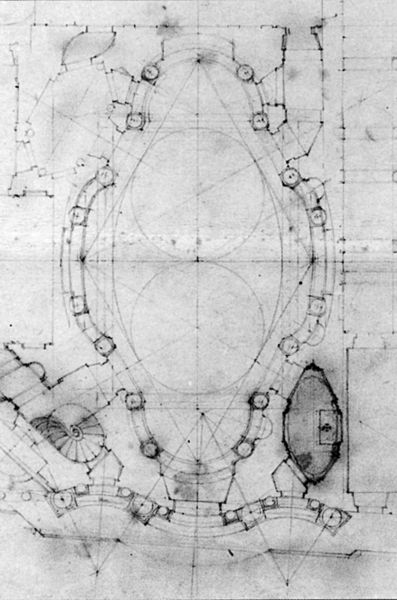
Titel: S. Carlo alle Quattro Fontane in Rom
Künstler: Francesco Borromini
Standort: Rom, S. Carlo alle Quattro Fontane (EU - I - Latium)
Schlagwörter: dreieck, schwarz, skizze, säulen, zeichnung, anlage, masse, architektur, kirche, rund, schiff, papier, linien, striche, bögen, punkte, tusche, kreise, bleistift, entwurf, tinte, geometrisch, mauern, chor, plan, wendeltreppe, bau, geraden, grundriss, bauzeichnung, bauplan, winkel, arichitektur, übersicht, baumeister, abmesungen